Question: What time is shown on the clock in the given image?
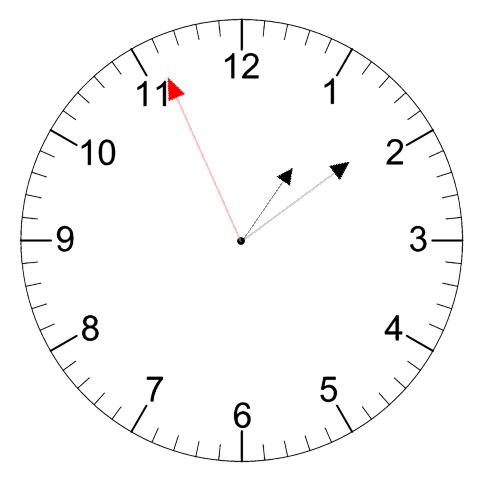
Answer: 01:08:56